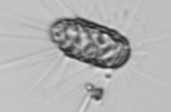
Label: Corethron_hystrix